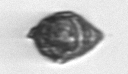
Label: Kryptoperidinium_triquetrum